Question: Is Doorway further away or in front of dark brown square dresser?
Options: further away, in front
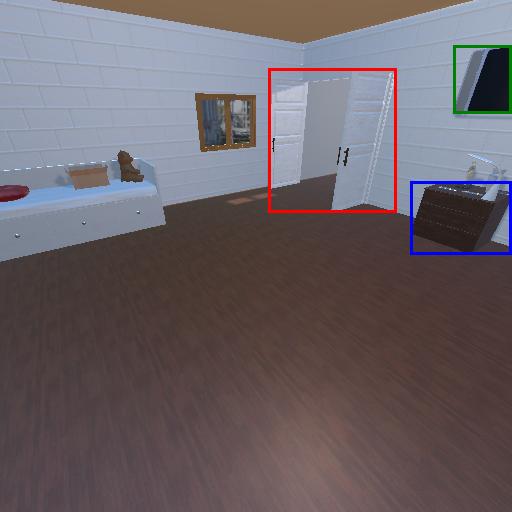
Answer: further away